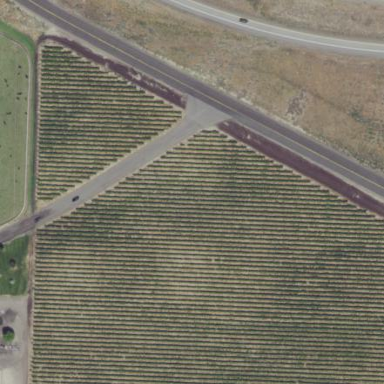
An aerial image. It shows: Vineyard.